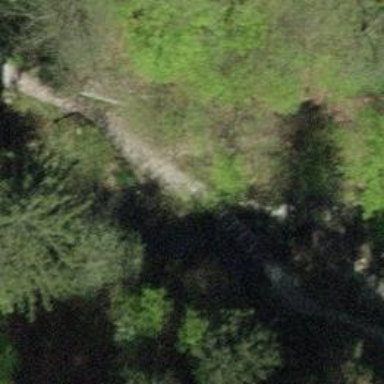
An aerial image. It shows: Path on metal bridge.